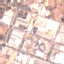
Land use / land cover: Industrial